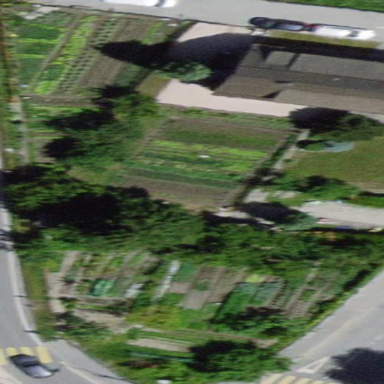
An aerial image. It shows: Residential garden.